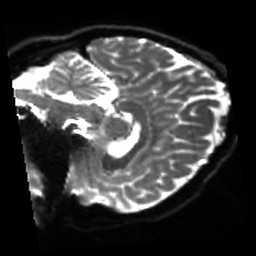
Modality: sbref
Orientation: sagittal
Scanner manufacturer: siemens
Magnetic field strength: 3 T
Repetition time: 4 s
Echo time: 0.0594 s